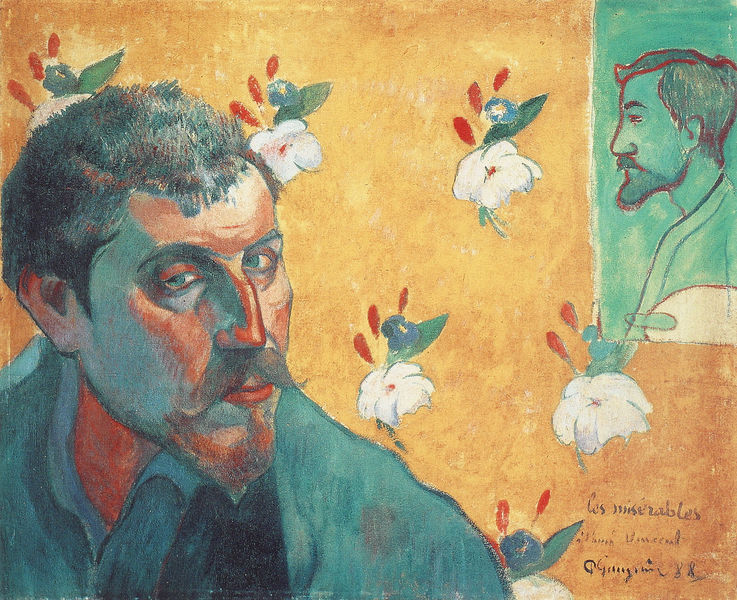
Titel: Selbstportrait (Les Misérables)
Künstler: Paul Gauguin
Institution: Amsterdam, Van Gogh Museum (Vicent van Gogh Fondation)
Schlagwörter: blau, gemälde, kopf, mann, weiß, gelb, grün, blumen, bunt, mund, nase, ohr, profil, stirn, blick, blüten, rot, anzug, bart, hemd, schnurrbart, wand, augen, gesicht, kragen, bild, portrait, signatur, spiegel, haare, augenbrauen, traurig, schrift, tapete, brauen, nachdenklich, nachdenken, selbstporträt, reflexion, gauguin, blumentapete, selbstportrait, krumm, depression, les miserables, d